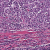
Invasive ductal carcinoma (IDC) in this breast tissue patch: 1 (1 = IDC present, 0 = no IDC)